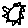
Label: sun